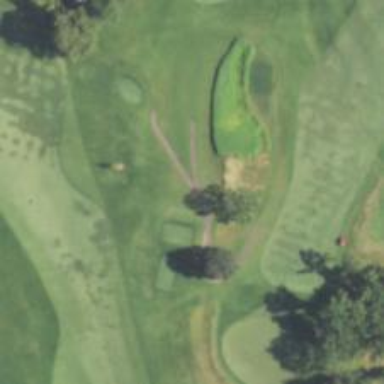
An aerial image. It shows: Path designated for golf carts.